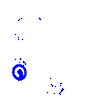
Particle: electron